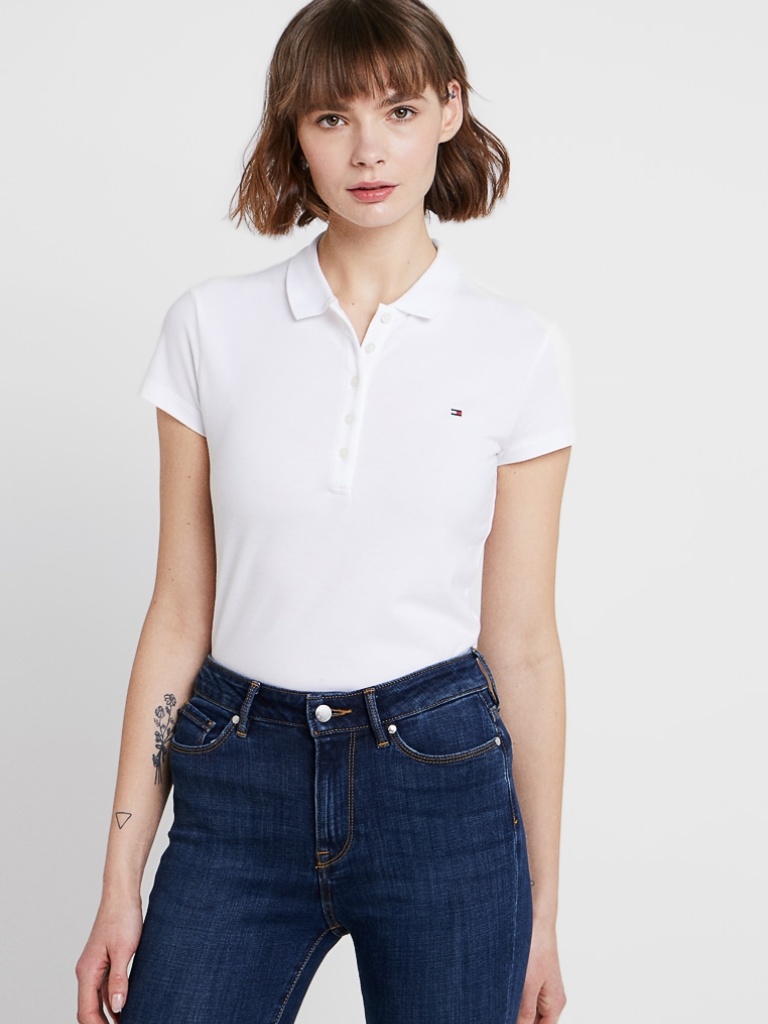
cotton tight short sleeve hip length Fully Tucked in polo polo